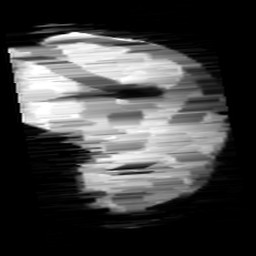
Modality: minIP
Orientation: sagittal
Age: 10
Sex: male
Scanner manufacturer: siemens
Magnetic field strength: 3 T
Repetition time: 0.027 s
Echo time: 0.02 s